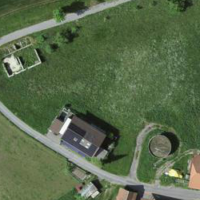
EUNIS habitat code: 52
Species observed at this site:
Milvus milvus